Question: In my Flex 4.6 web application I use mainly spark components, but there is also an mx-component - a <URL>.
Users report problems with that button, but I can't reproduce any - since weeks.
I've tried replacing attached to it by a but it hasn't changed anything. I suspect there is a "null pointer exception" or some other failure, that I don't hit when testing myself...
why does Flash Builder reports warning about my custom button as if its methods would be private or not present?

Can anybody please spot the reason?
My main
'''
<?xml version="1.0" encoding="utf-8"?>
<s:Application
xmlns:fx="http://ns.adobe.com/mxml/2009"
xmlns:s="library://ns.adobe.com/flex/spark"
xmlns:mx="library://ns.adobe.com/flex/mx"
xmlns:comps="*">
<fx:Script>
<![CDATA[
_auxBtn.update(obj.aux);
......
_auxBtn.disable();
]]>
</fx:Script>
<comps:AuxButton id="_auxBtn" enabled.normal="false" enabled.ingame="false" aux="handleAux(event)" />
'''
My custom button
'''
<?xml version="1.0" encoding="utf-8"?>
<mx:PopUpButton
xmlns:fx="http://ns.adobe.com/mxml/2009"
xmlns:s="library://ns.adobe.com/flex/spark"
xmlns:mx="library://ns.adobe.com/flex/mx"
popUp="{_list}"
initialize="init(event)">
<fx:Metadata>
[Event(name="aux", type="PrefEvent")]
</fx:Metadata>
<fx:Script>
<![CDATA[
import mx.collections.ArrayCollection;
import mx.events.FlexEvent;
import mx.utils.ObjectUtil;
import spark.components.List;
private const EXACT:String = 'Svoia igra';
private const REVEAL:String = 'Pokazat'';
private var _str:String;
[Bindable]
private var _data:ArrayCollection = new ArrayCollection();
[Bindable]
private var _list:List = new List();
private function init(event:FlexEvent):void {
_list.dataProvider = _data;
_list.addEventListener('click', handleList);
addEventListener('click', handleClick);
}
public function update(aux:Array):void {
var found:Boolean;
// nothing has changed
if (ObjectUtil.compare(_data.source, aux, 0) == 0)
return;
if (aux == null || aux.length == 0) {
disable();
return;
}
_data.removeAll();
for each (var obj:Object in aux) {
_data.addItem(obj);
if (!_str) {
if (EXACT == obj['label']) {
_str = obj['event'];
label = obj['label'];
found = true;
} else if (REVEAL == obj['label']) {
_str = obj['event'];
label = obj['label'];
found = true;
}
} else if (_str == obj['event']) {
found = true;
}
}
if (!found) {
_str = _data[0].event;
label = _data[0].label;
}
enabled = true;
}
private function handleList(event:MouseEvent):void {
var index:int = _list.selectedIndex;
if (index >= 0 && index < _data.length) {
_str = _data[index].event;
label = _data[index].label;
}
close();
}
private function handleClick(event:MouseEvent):void {
dispatchEvent(new PrefEvent(PrefEvent.AUX, _str));
disable();
}
public function disable():void {
_data.removeAll();
enabled = false;
_str = null;
label = '';
}
]]>
</fx:Script>
</mx:PopUpButton>
'''
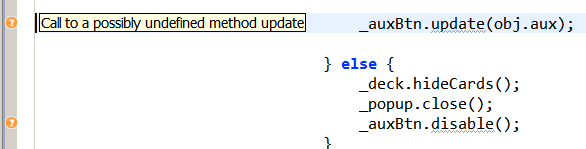
Answer: Don't worry about Flash Builder warnings, sometimes it has difficulties analyzing custom mx extended code (even spark sometimes!).
If it runs it's okay, warnings will eventually go away after a clean or a FB restart.
You can also try to reproduce same feature using a mix of spark component, depending on a feature, it is maybe the best thing to do.
Stay assured, I pasted your code in my Flash Builder (and removed the 'PrefEvent'), there are no warnings at all on my computer :)
For the error you users are reporting, you should give us more detail so we can try to help.
Cheers